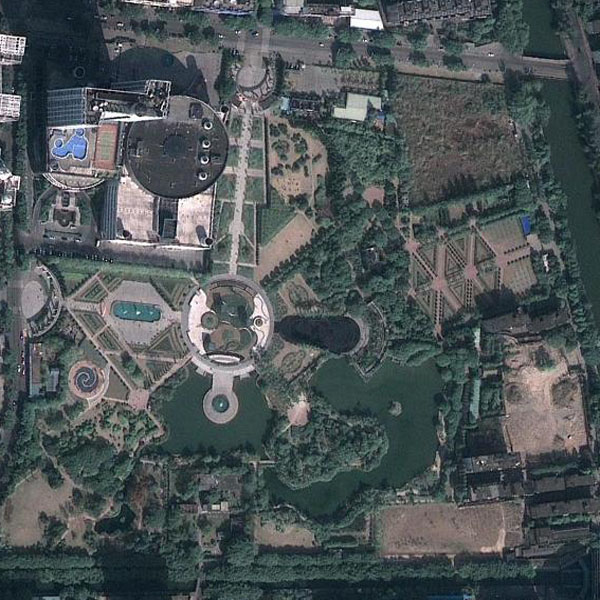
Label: Park